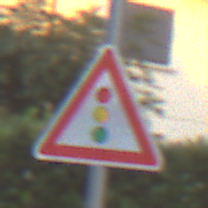
Verkehrszeichen: Lichtzeichenanlage
Umgebung: Outdoor, Urban
Tageszeit: SunriseSunset
Wetter: Clear
Licht: Natural
Jahreszeit: NotSpecified
Kontrast: LowContrast